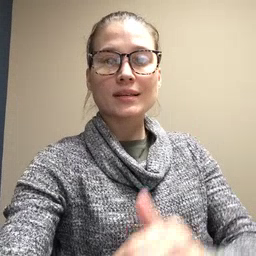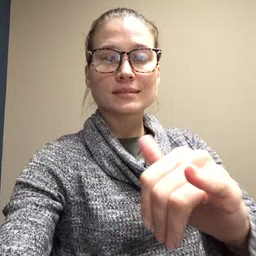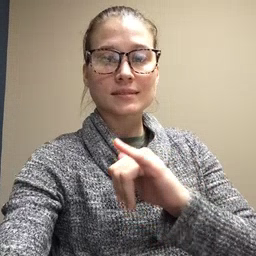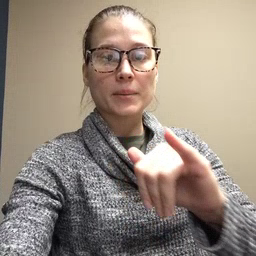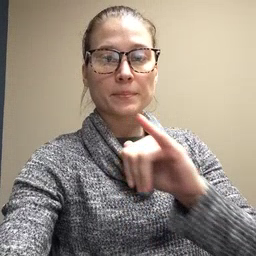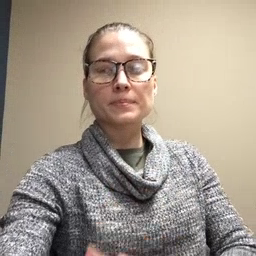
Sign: same